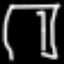
Label: pants